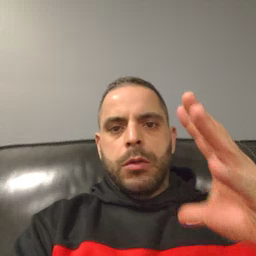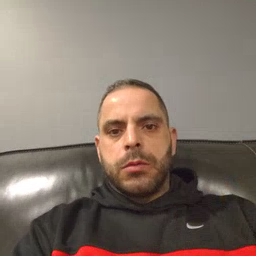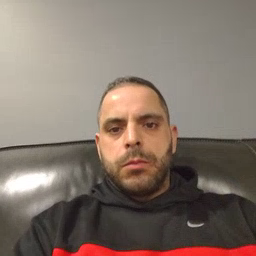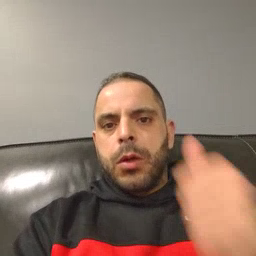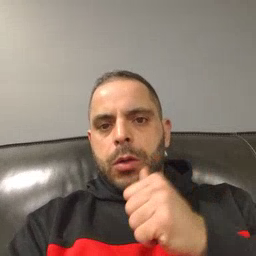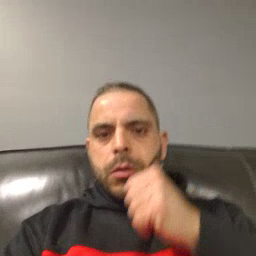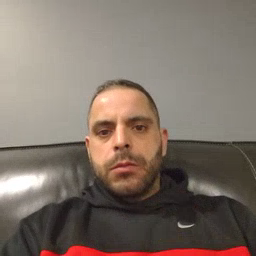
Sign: girl